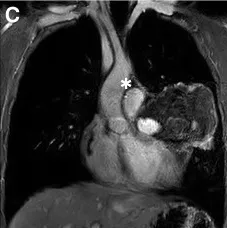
Multimodal imaging. (C) Coronal view of thoracic MRI.
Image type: radiology (mri)